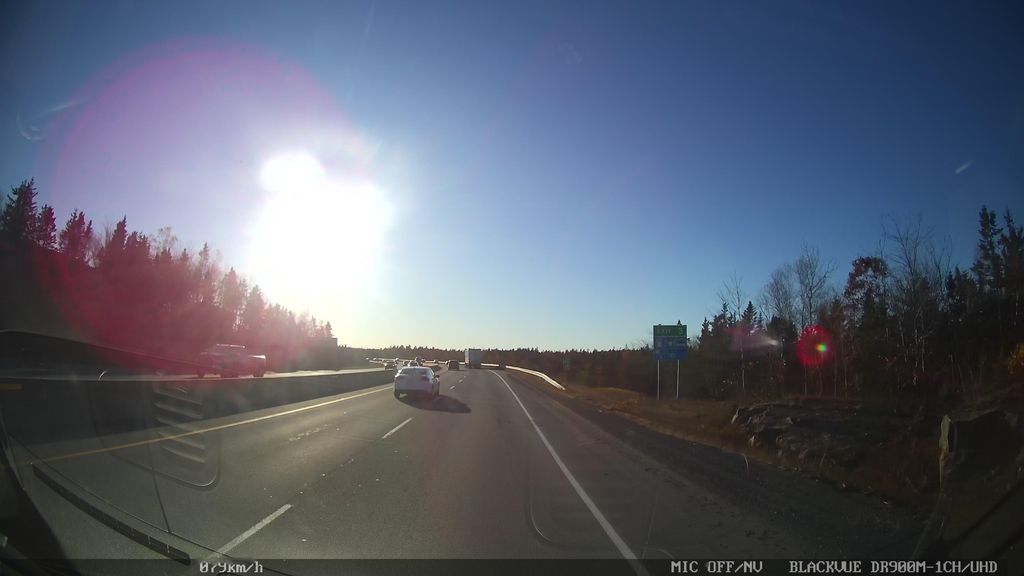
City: halifax